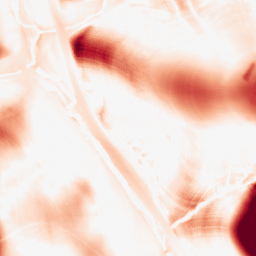
Category: morphological
Decomposition family: tophat
Decomposition parameters: size: 50
mode: white
Upsampling method: quadratic
Upsampling parameters: scale: 4
Upsampling scale: 4